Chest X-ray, AP view. Patient: 30 years old, sex F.
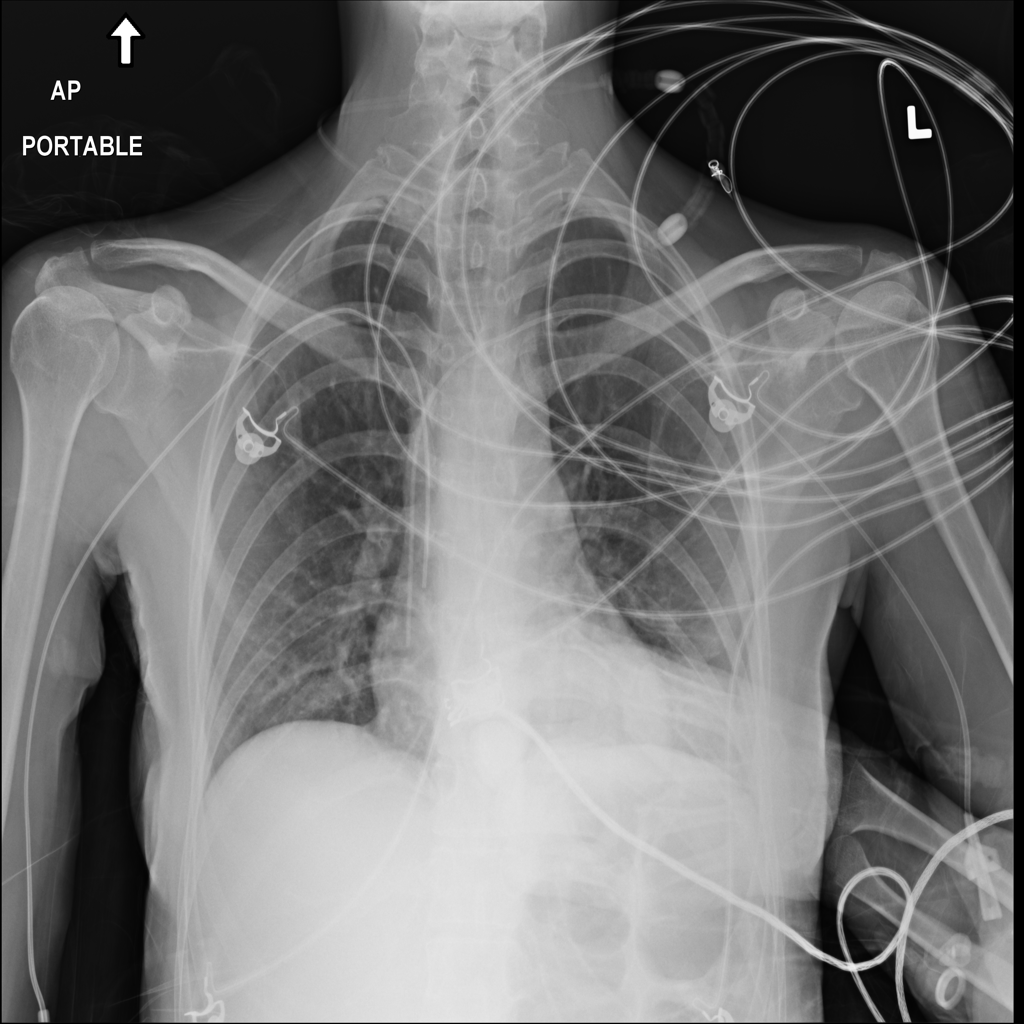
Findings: No Finding